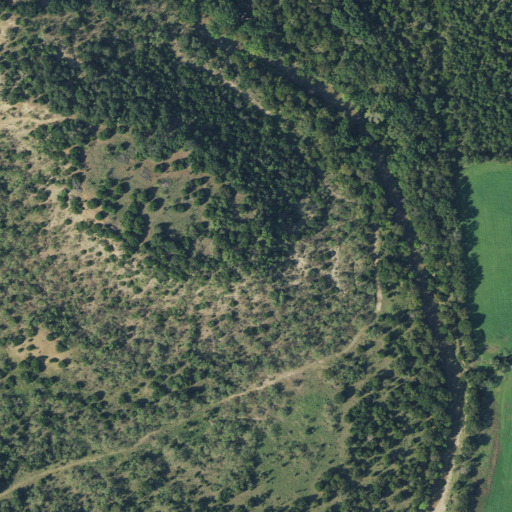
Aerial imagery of mountain in Texas named Grindstone Mountain containing grassland, evergreen forest, deciduous forest, shrub, and open development